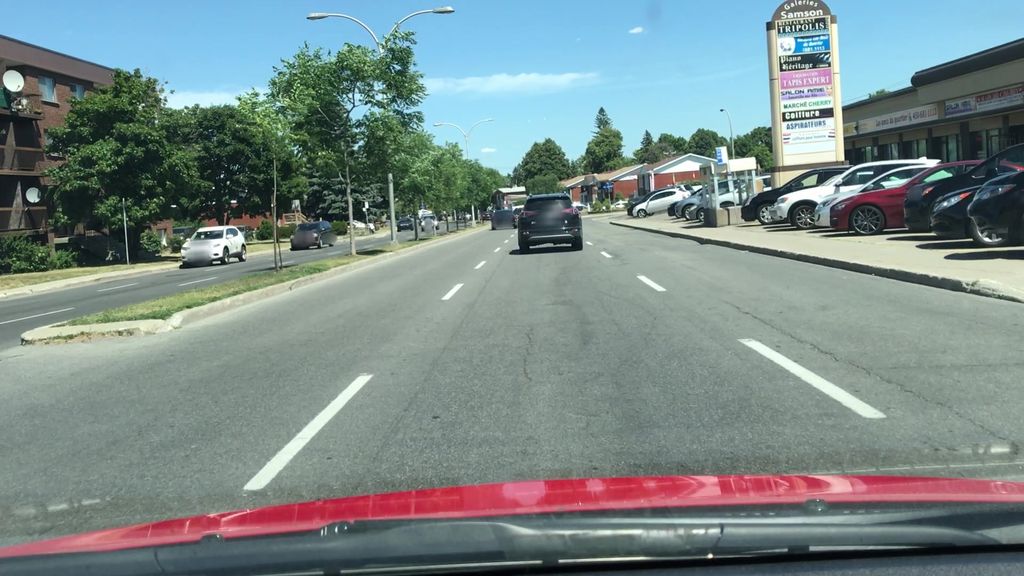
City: montreal